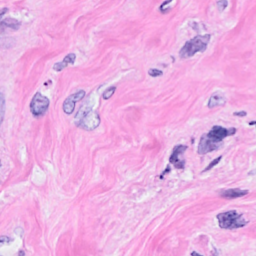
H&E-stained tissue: Breast